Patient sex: F
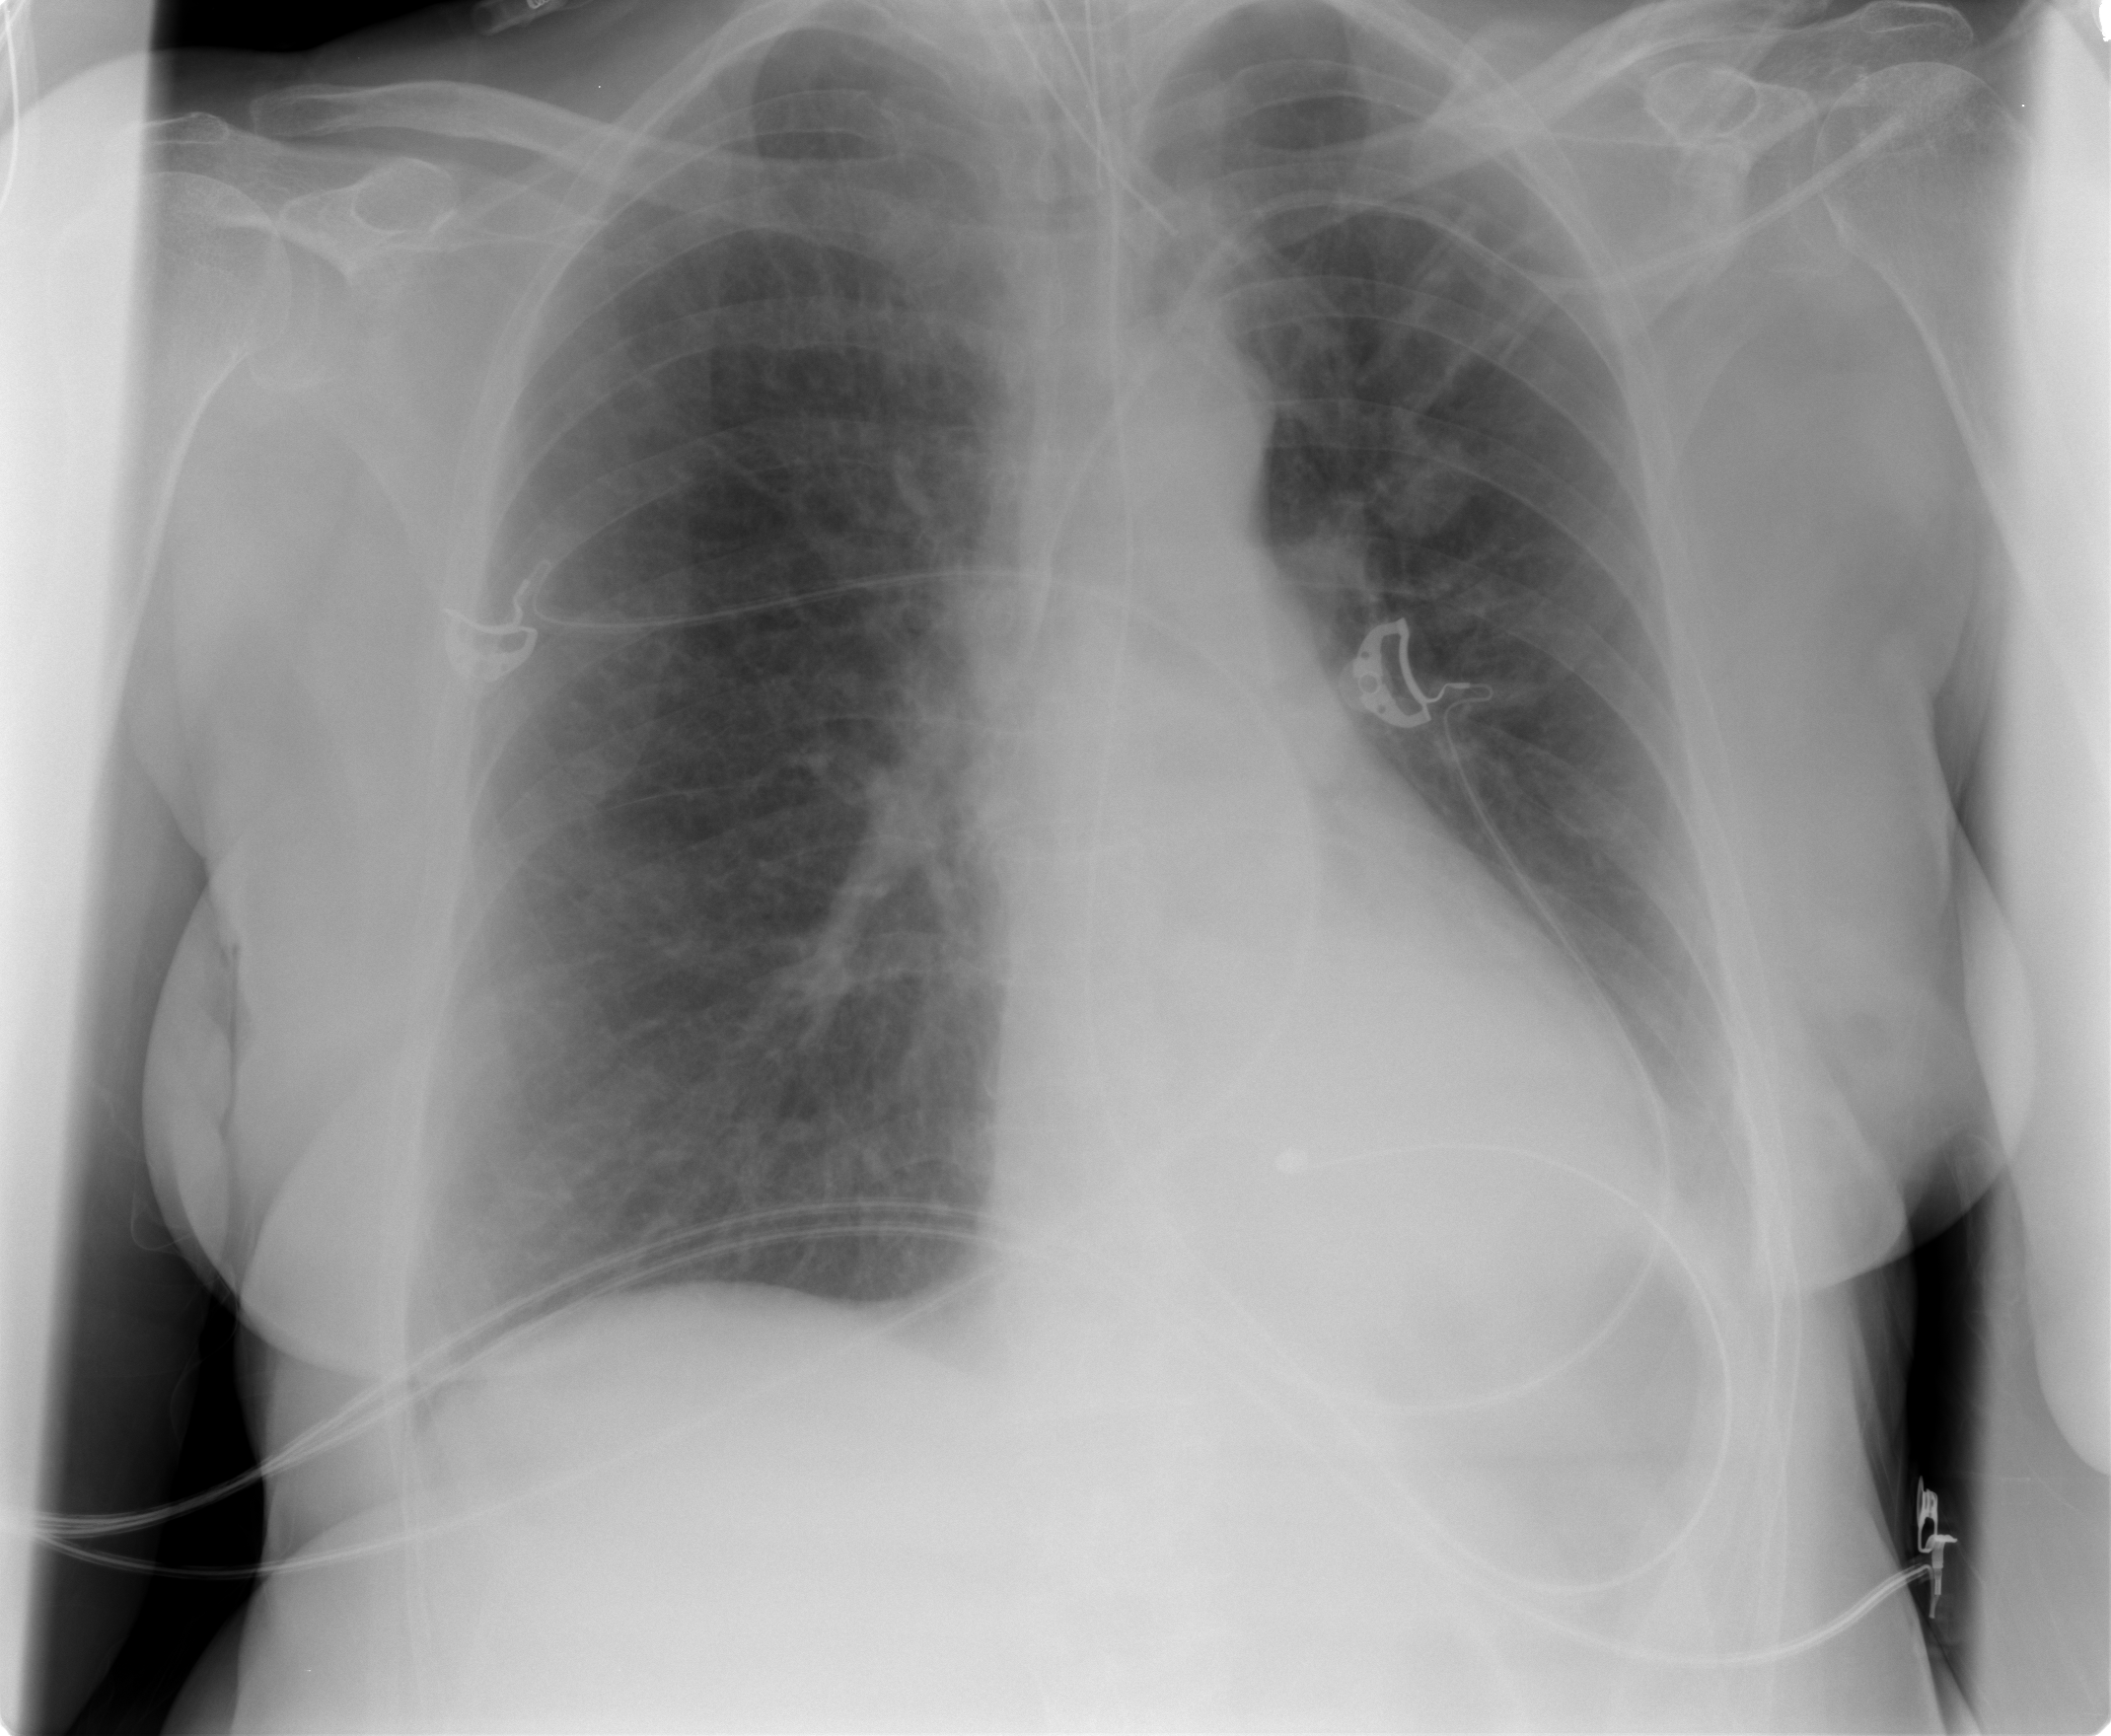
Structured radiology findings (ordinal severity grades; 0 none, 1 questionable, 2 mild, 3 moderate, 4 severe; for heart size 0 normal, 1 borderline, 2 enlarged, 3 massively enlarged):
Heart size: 0
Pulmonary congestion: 0
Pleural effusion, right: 0
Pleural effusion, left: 2
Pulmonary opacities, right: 0
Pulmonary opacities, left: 1
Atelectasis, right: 0
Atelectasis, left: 2